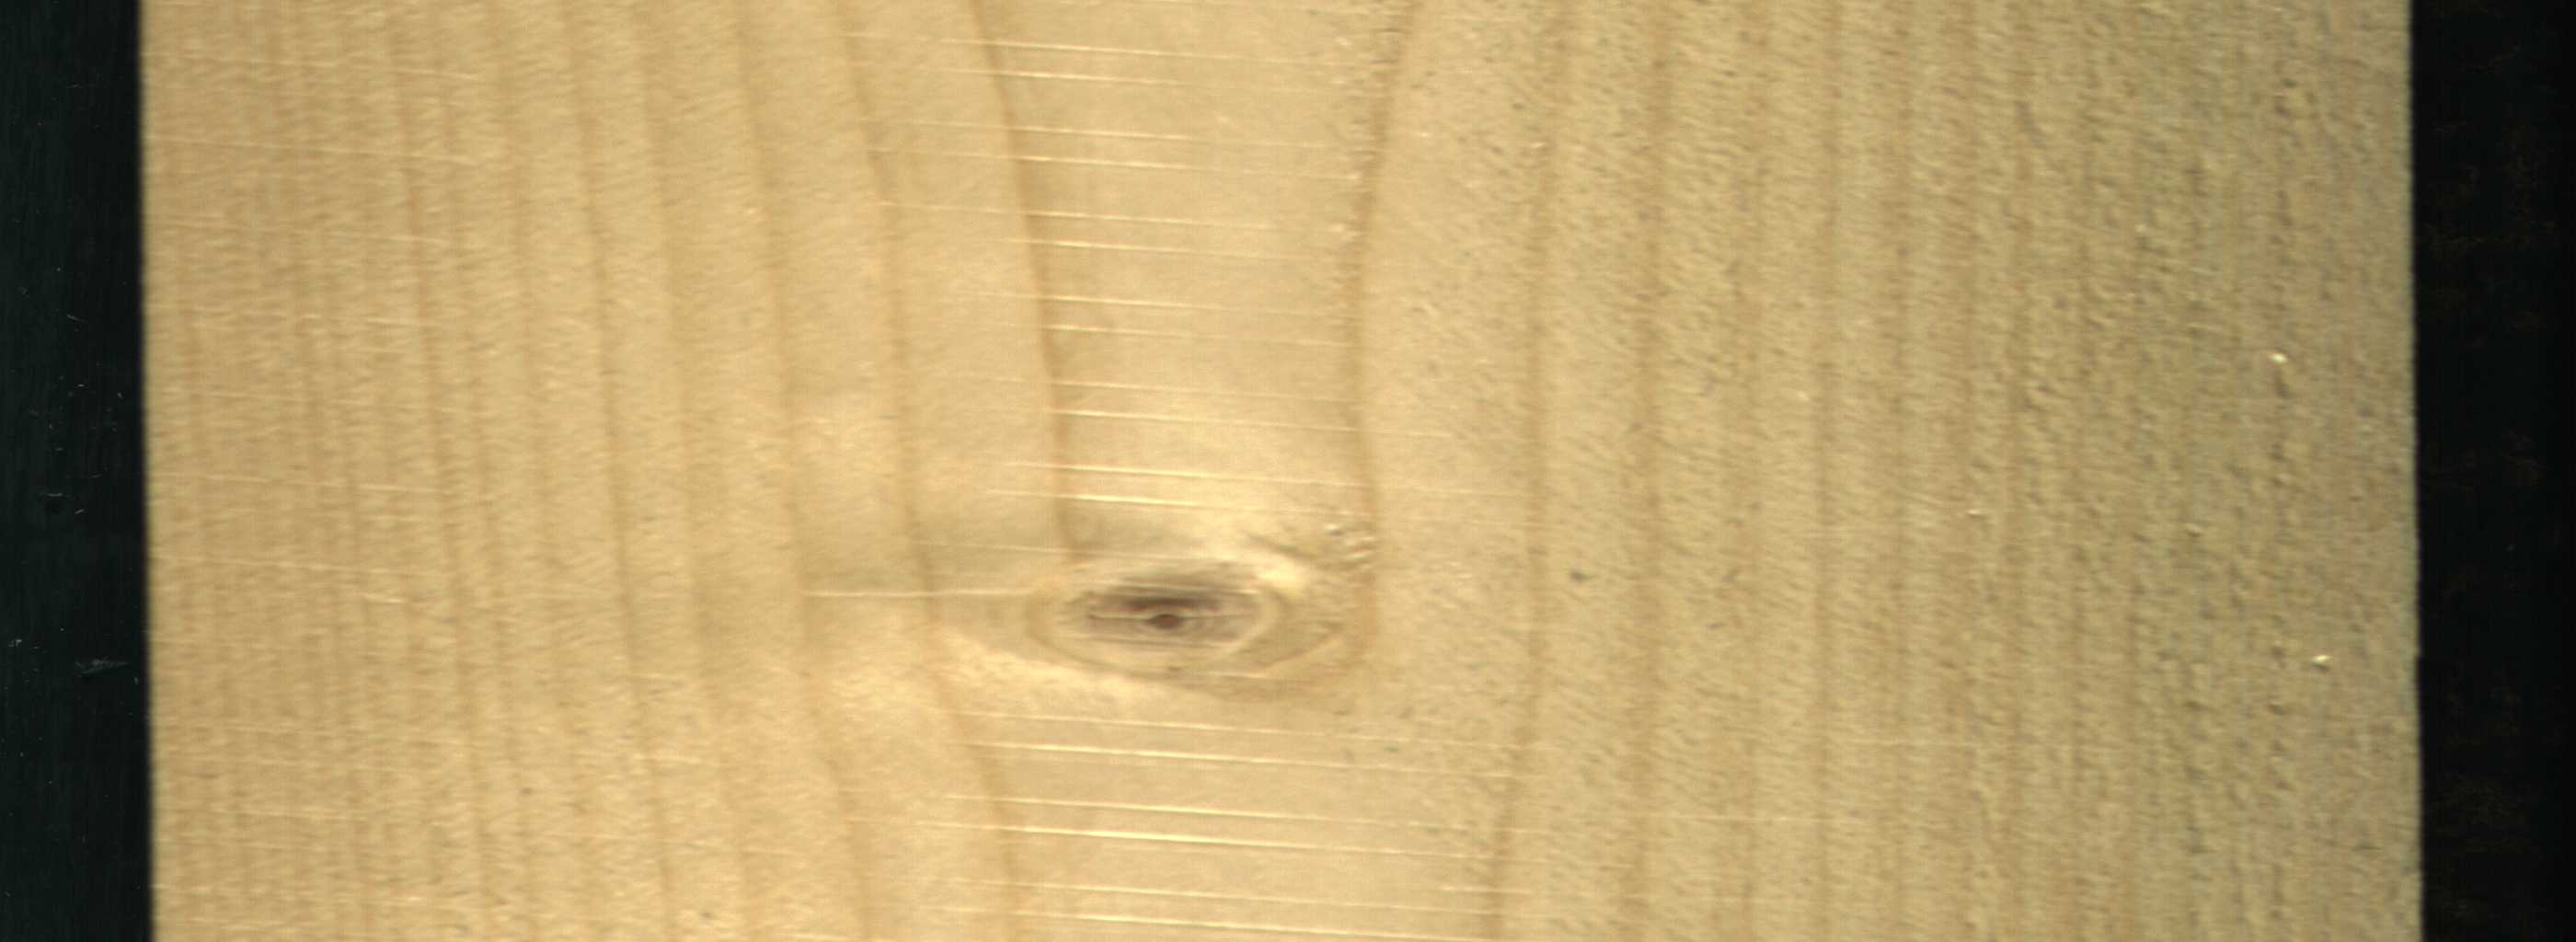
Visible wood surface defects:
Live_Knot